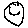
Label: smiley face